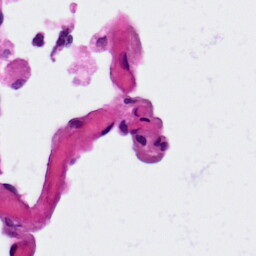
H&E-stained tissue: Lung